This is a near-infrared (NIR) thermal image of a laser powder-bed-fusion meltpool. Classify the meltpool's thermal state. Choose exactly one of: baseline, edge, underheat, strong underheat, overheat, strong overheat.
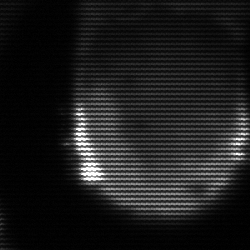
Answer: edge